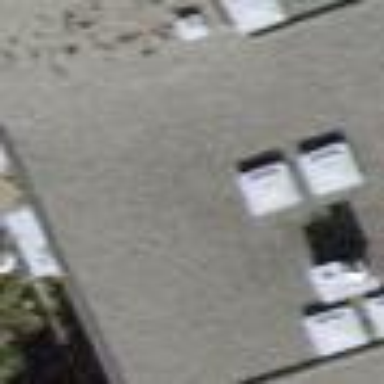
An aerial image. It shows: House with flat roof.